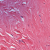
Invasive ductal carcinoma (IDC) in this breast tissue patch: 0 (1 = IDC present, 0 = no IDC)